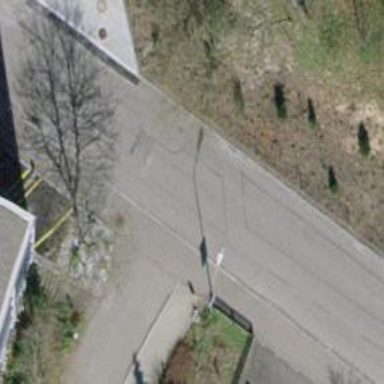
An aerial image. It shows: Residential road with asphalt surface. The sidewalk on the right also has asphalt surface.